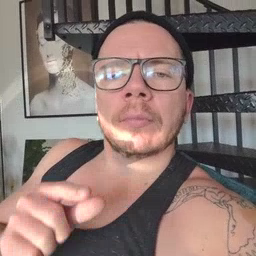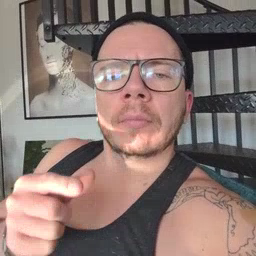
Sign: green